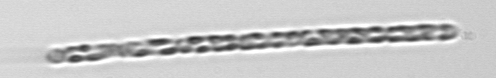
Label: Dactyliosolen_fragilissimus